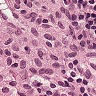
Metastatic tissue present: no